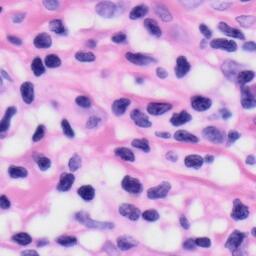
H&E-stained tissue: Skin